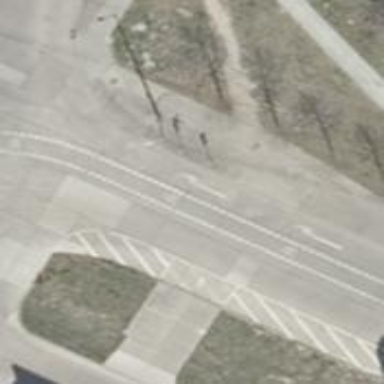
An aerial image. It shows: Secondary road with concrete surface.